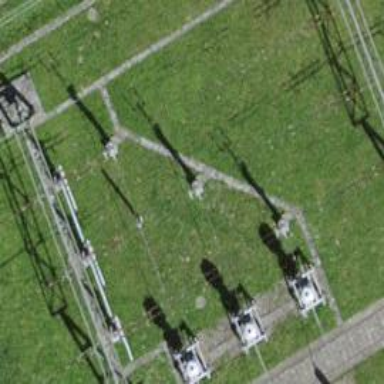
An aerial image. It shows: Three cables of power line.